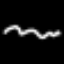
Label: squiggle